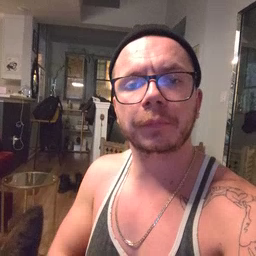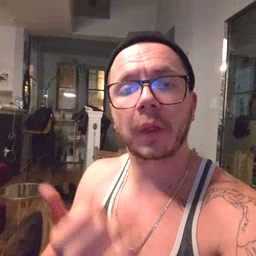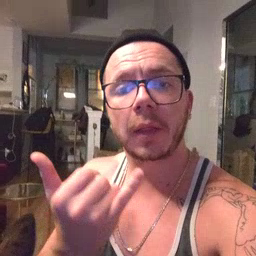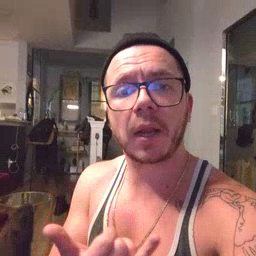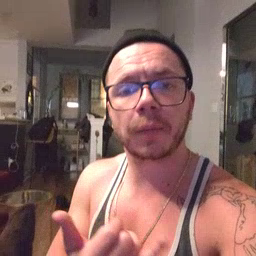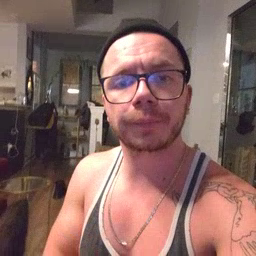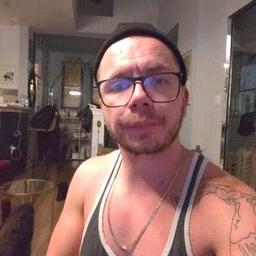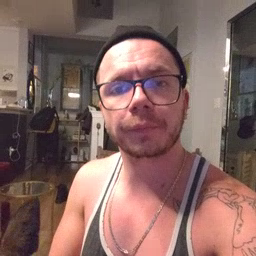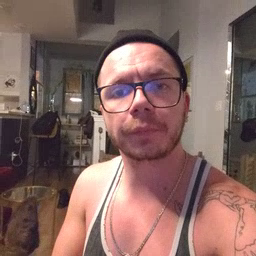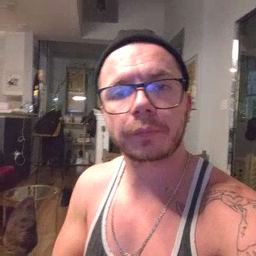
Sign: now